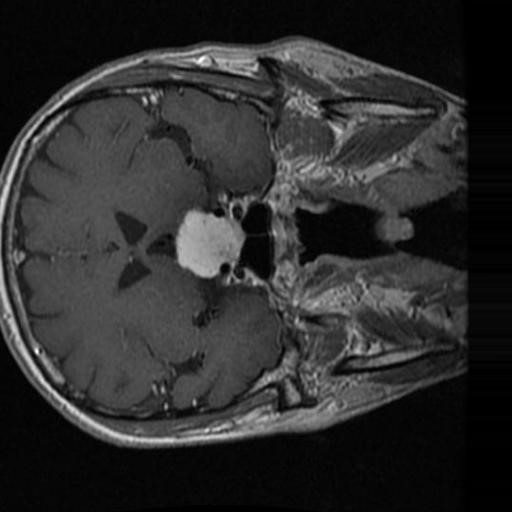
Label: brain_menin